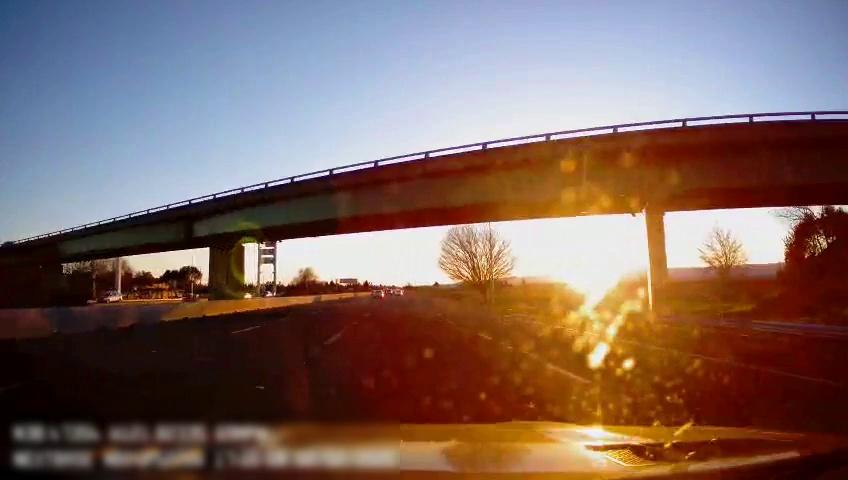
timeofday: Day
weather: Sunny
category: Drivable Space
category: Vehicles | Car
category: Vehicles | SUV
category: Vehicles | SUV
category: Lanes | Alternate Lane
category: Lanes | Current Lane
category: Lanes | Alternate Lane
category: Lanes | Alternate Lane